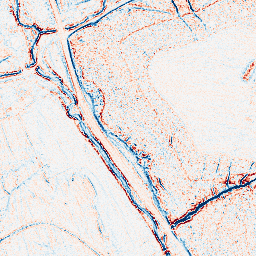
Category: edge_preserving
Decomposition family: anisotropic_diffusion
Decomposition parameters: iterations: 5
kappa: 100
gamma: 0.05
Upsampling method: linear_exact
Upsampling parameters: scale: 2
Upsampling scale: 2